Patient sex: M
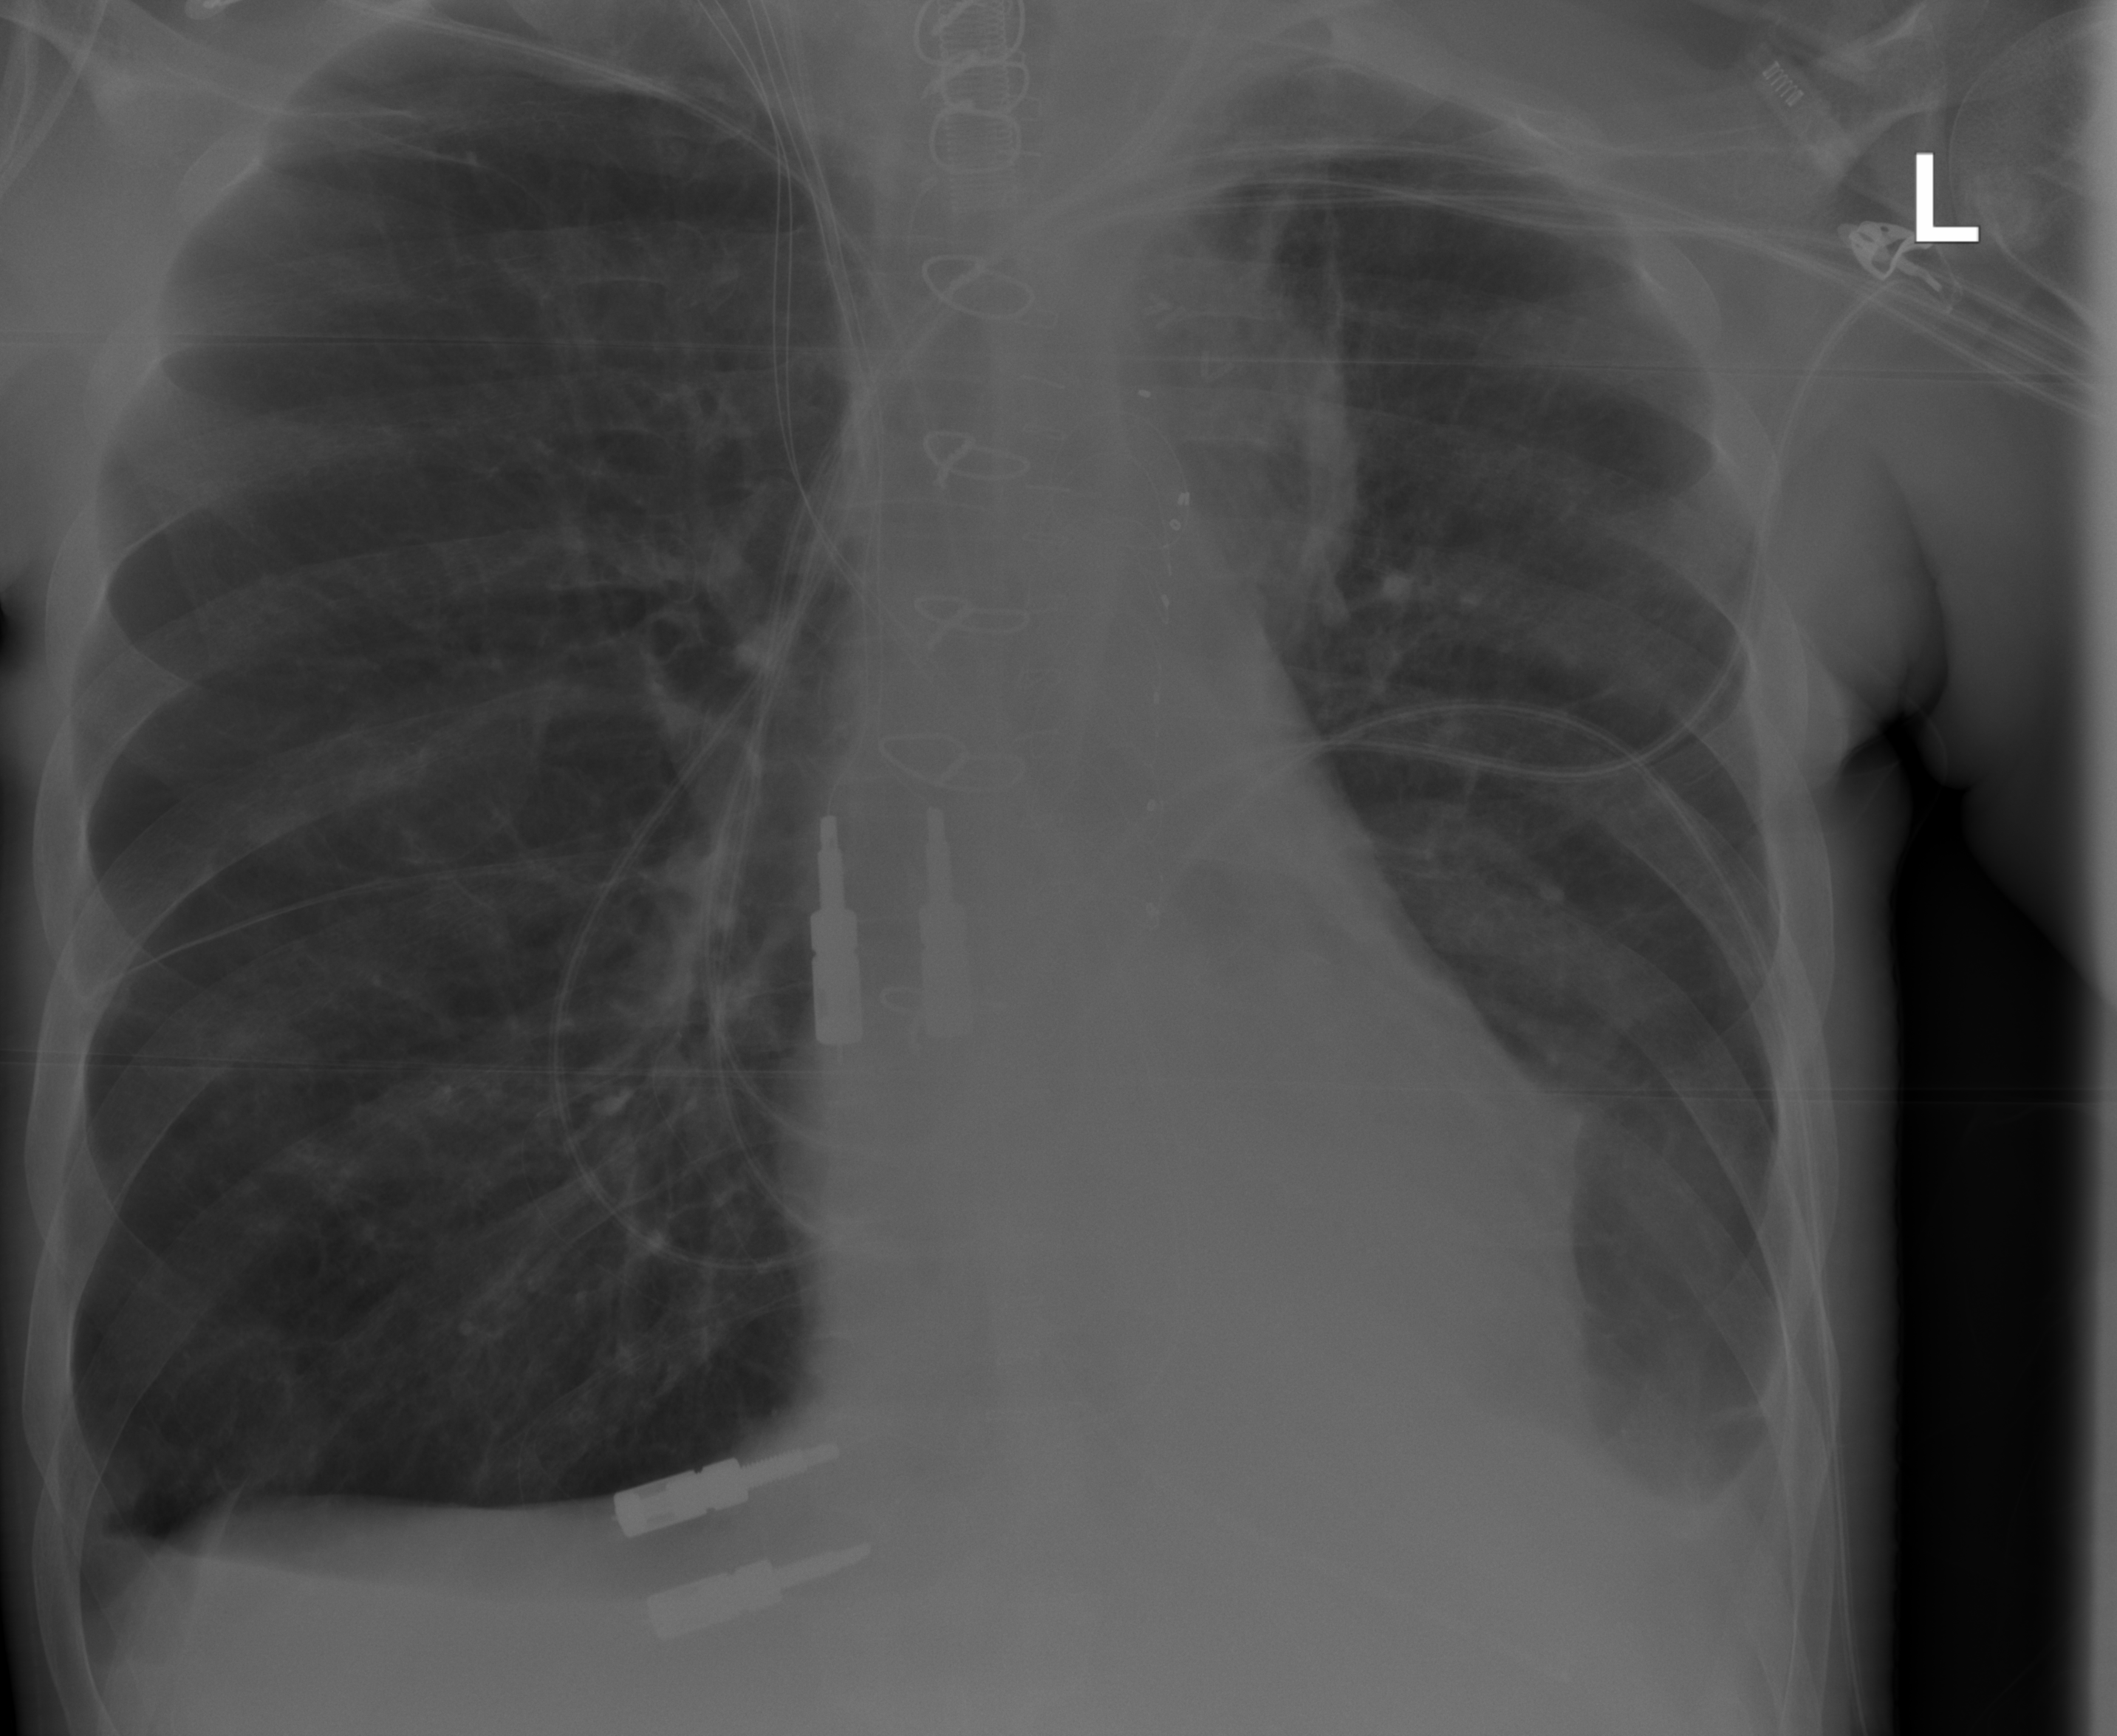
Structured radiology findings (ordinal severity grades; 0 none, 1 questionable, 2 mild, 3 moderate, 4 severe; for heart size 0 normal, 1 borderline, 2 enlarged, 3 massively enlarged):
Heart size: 0
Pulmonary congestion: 0
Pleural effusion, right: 0
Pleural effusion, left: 2
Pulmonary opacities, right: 0
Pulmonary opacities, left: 0
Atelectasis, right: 0
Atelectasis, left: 2